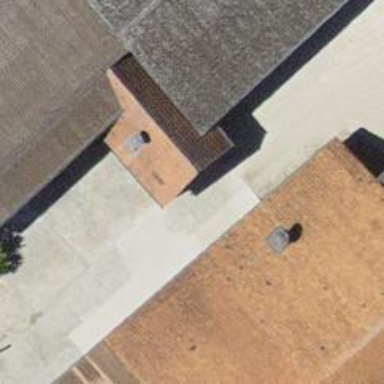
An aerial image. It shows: Rural barn.